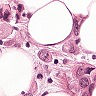
Metastatic tissue present: yes